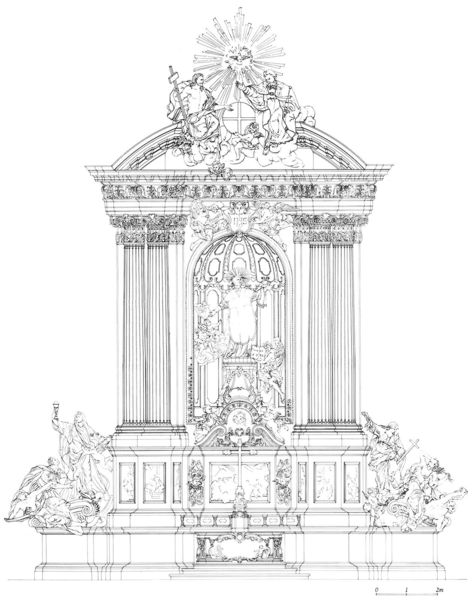
Titel: Ignatius-Altar (hl. Ignatius von Loyola)
Künstler: Andrea Pozzo
Standort: Rom, Il Gesù (EU - I - Latium)
Schlagwörter: gott, weiß, schwarz, säule, säulen, zeichnung, architektur, barock, taube, kirche, sonne, vater, engel, kuppel, glaube, kreuz, strahlen, entwurf, personifikation, altar, rom, christus, jesus, apsis, vatikan, heiliger, schrein, sakral, aufbau, aufriss, zeichnungen, sankt peter, predella, heiliger geist, strahlenkranz, gottvater, korinthische säulen, sonnee, hl. ignatius, il jesu